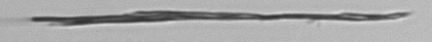
Label: fiber